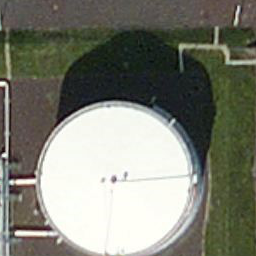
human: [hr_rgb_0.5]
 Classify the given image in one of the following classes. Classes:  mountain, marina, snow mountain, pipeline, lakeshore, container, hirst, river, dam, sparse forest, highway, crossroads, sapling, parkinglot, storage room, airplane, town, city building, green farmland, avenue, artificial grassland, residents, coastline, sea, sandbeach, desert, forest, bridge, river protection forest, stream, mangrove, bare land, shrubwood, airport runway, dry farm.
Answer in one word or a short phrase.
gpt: storage room